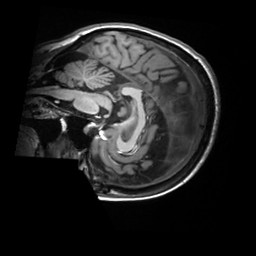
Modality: T1w
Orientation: sagittal
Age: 58
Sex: female
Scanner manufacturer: siemens
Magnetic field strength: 3 T
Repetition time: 2.2 s
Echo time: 0.00245 s